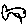
Label: fish